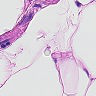
Metastatic tissue present: no